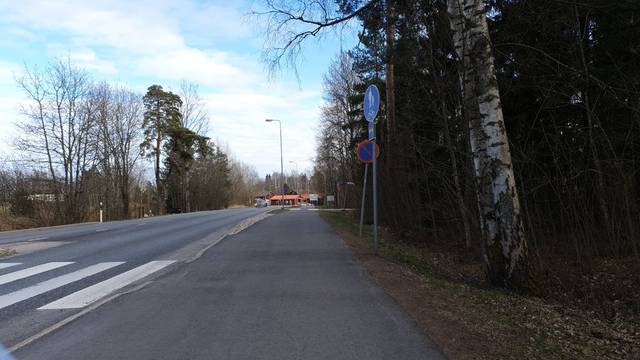
Region: Finland
Coordinates: 60.29, 24.87